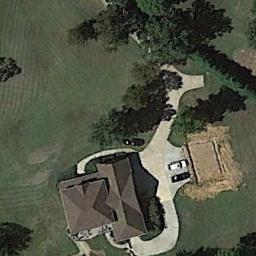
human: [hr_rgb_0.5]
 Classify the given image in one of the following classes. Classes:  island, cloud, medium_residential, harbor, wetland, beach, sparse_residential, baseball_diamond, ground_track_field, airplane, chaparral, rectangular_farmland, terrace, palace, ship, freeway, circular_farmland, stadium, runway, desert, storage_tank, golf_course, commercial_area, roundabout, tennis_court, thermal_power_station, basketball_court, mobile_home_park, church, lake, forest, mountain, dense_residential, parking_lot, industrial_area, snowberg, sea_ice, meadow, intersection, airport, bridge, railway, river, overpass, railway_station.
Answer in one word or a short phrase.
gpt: sparse_residential